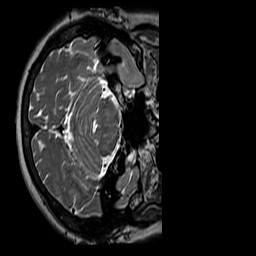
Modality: T2w
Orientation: axial
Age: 68
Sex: female
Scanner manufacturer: siemens
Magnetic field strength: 3 T
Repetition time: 3.2 s
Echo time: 0.212 s